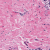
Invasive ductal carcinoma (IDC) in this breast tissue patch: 0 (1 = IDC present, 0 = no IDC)